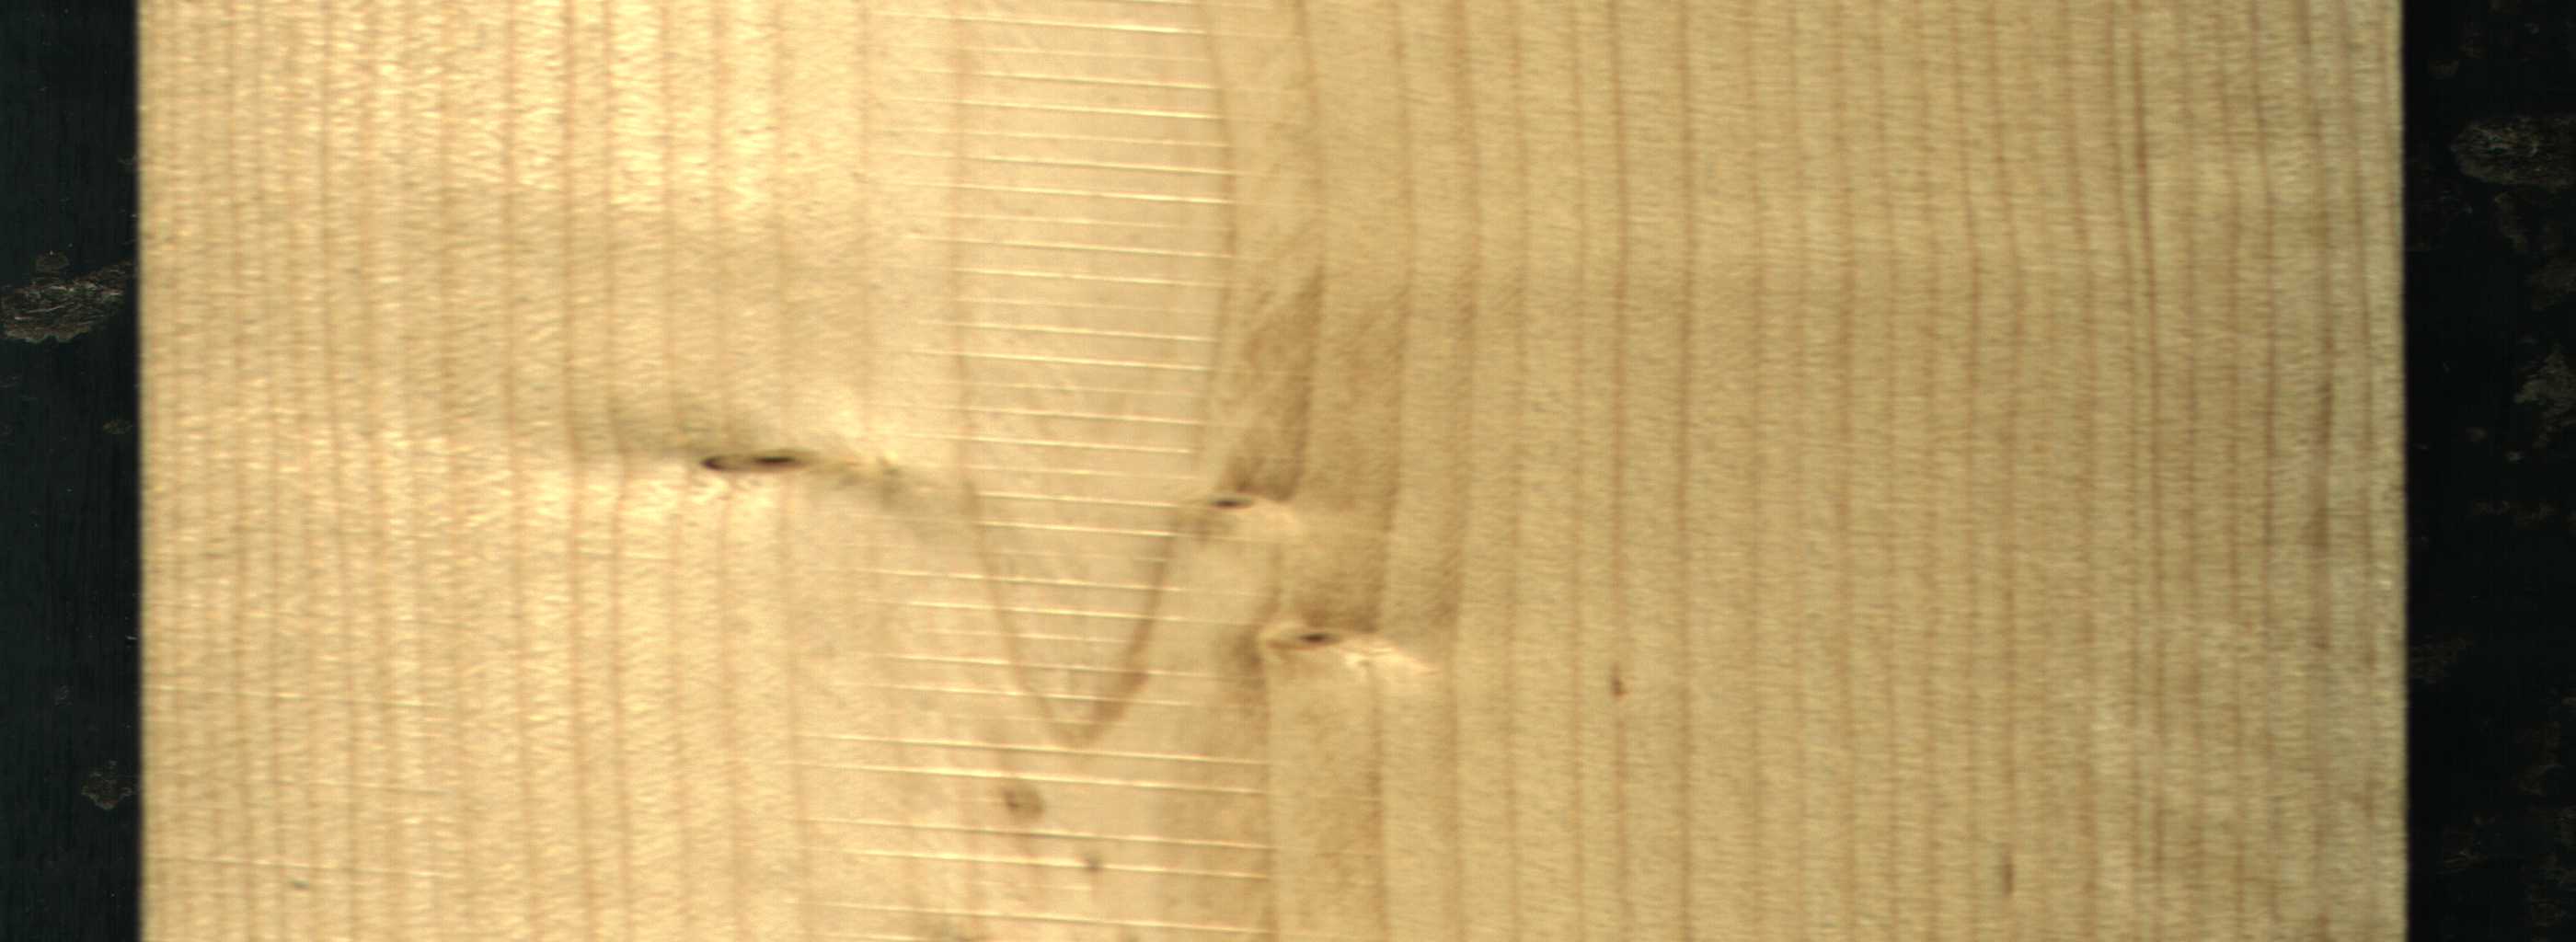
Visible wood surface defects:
Live_Knot
Live_Knot
Live_Knot